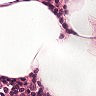
Metastatic tissue present: no